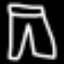
Label: pants